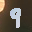
Label: 9